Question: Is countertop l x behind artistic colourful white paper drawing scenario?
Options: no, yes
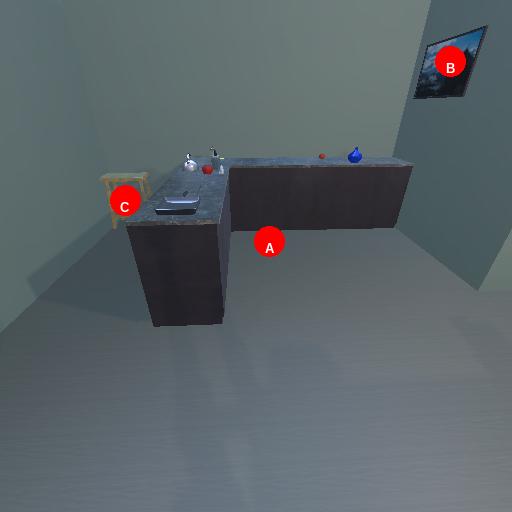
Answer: no